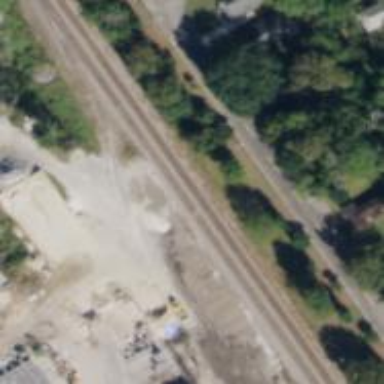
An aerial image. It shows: Railway spur service line used for aggregate transportation.